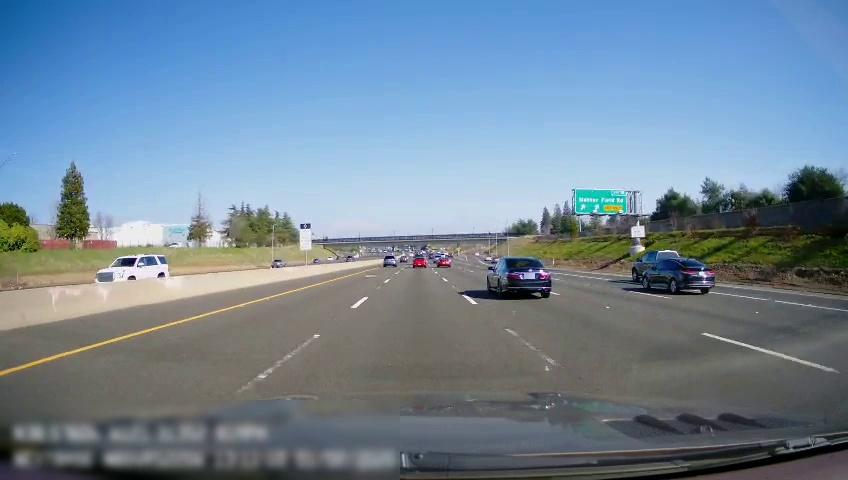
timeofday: Day
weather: Sunny
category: Drivable Space
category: Vehicles | SUV
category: Vehicles | Truck
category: Vehicles | Truck
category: Vehicles | Car
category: Vehicles | Car
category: Vehicles | SUV
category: Vehicles | SUV
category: Vehicles | Truck
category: Vehicles | Car
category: Vehicles | SUV
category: Lanes | Alternate Lane
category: Lanes | Current Lane
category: Lanes | Current Lane
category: Lanes | Alternate Lane
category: Lanes | Alternate Lane
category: Lanes | Alternate Lane
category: Lanes | Alternate Lane
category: Traffic | Signs
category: Traffic | Signs